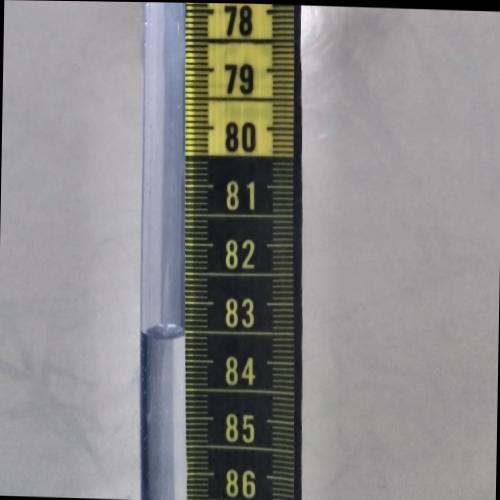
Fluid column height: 83.6 cm